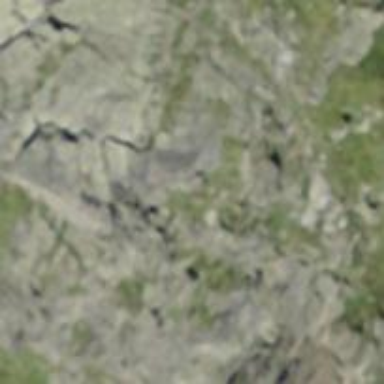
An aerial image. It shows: Natural cliff.